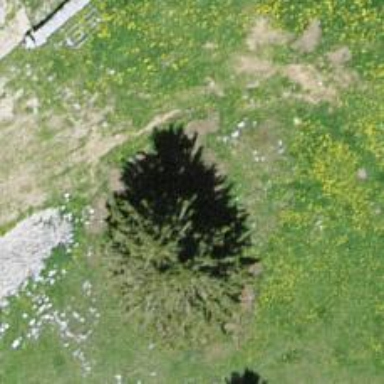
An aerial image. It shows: Evergreen tree with needle-leaved leaves.